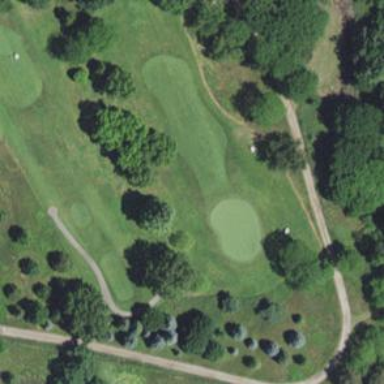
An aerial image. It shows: Golf fairway covered with lush grass.